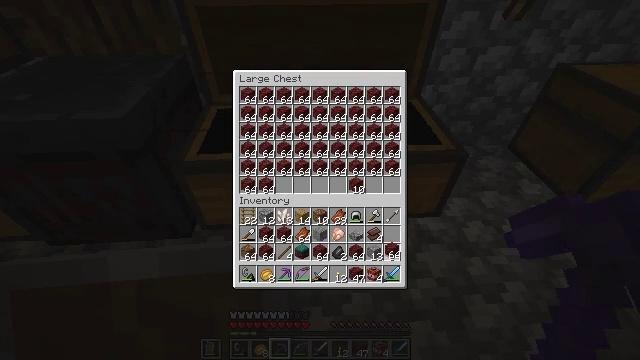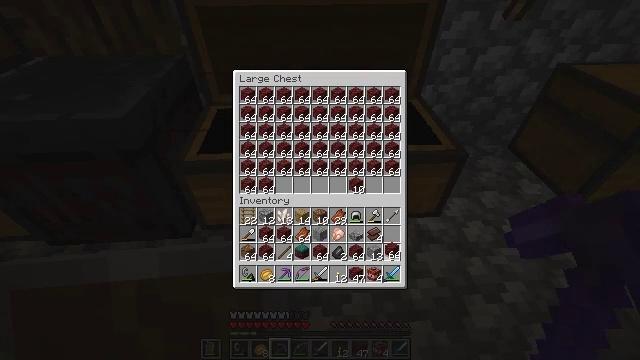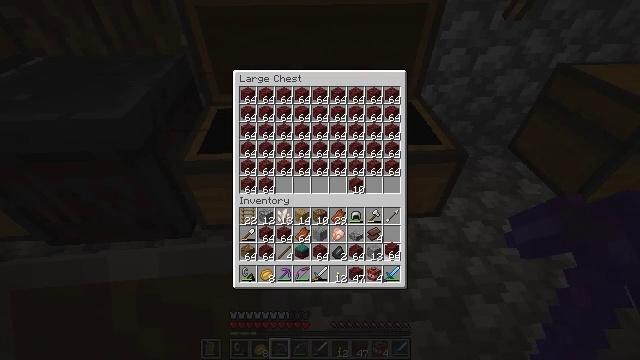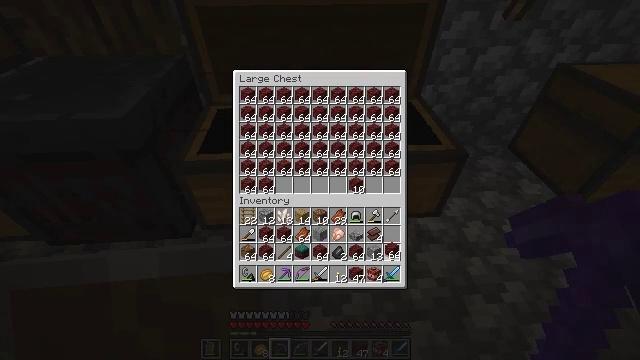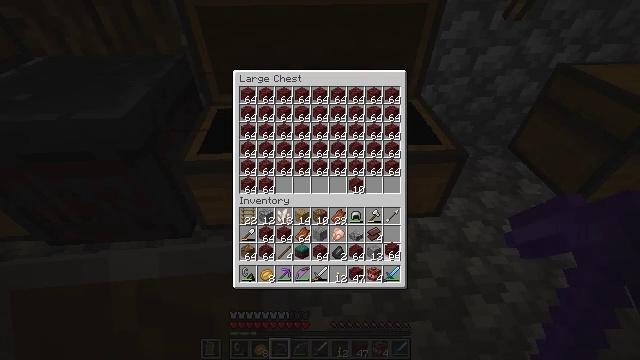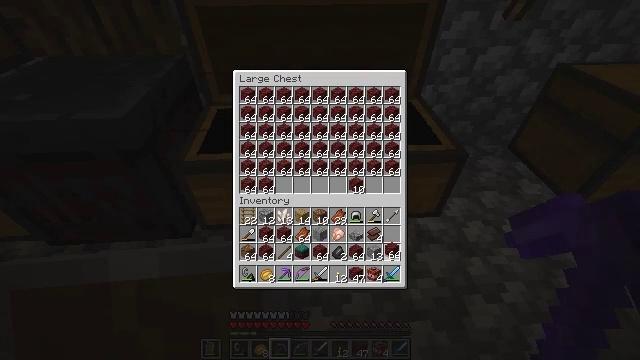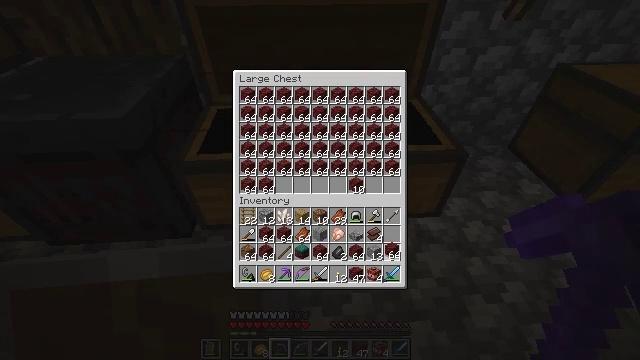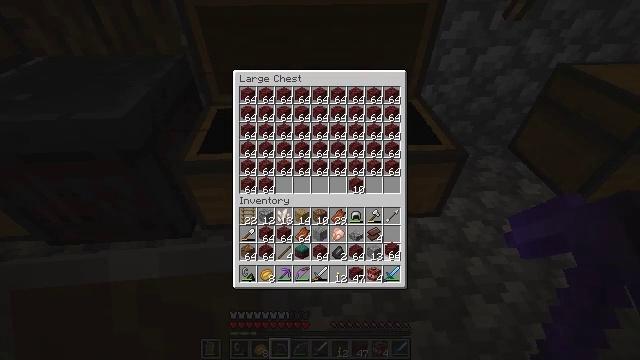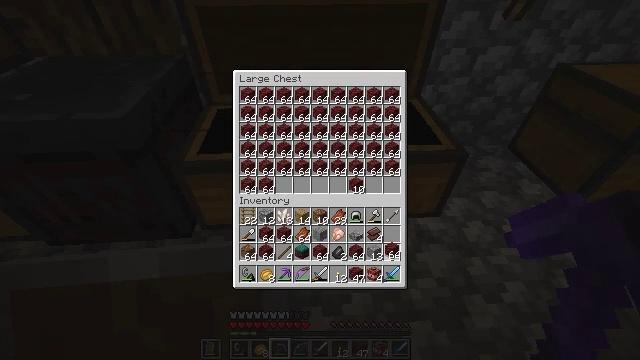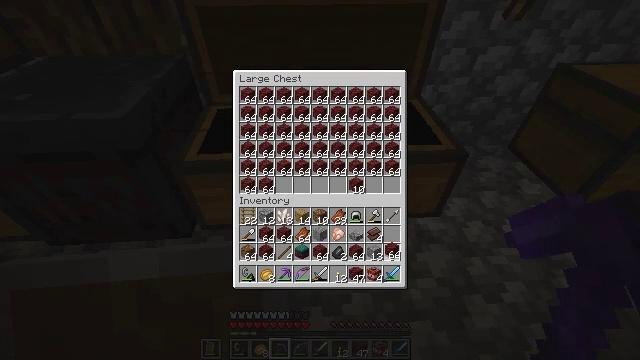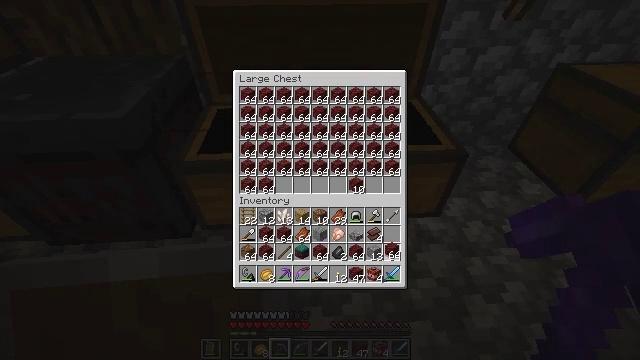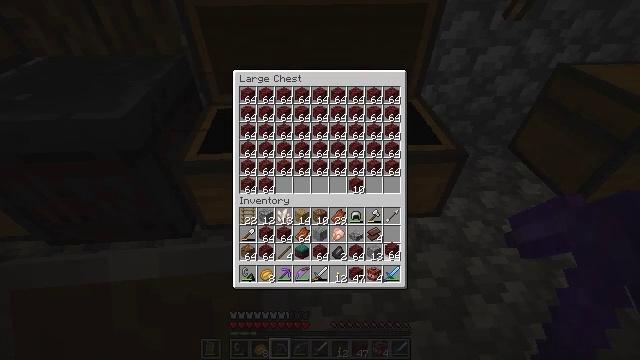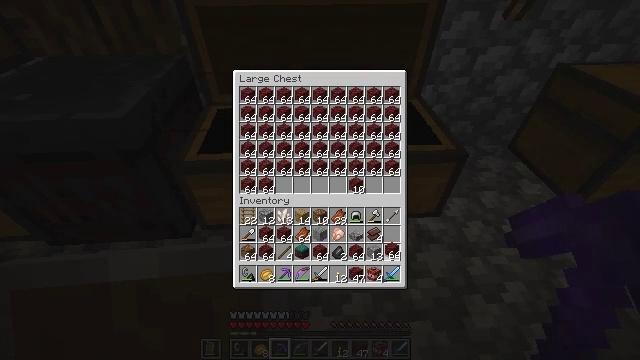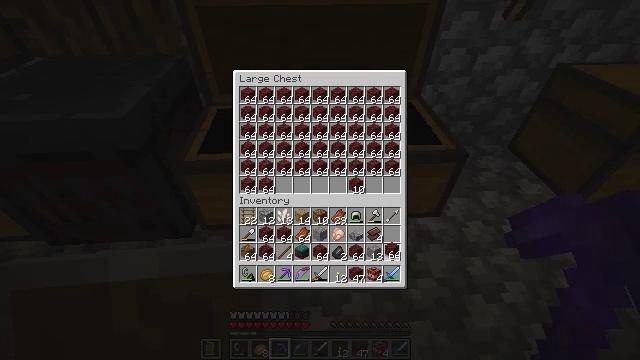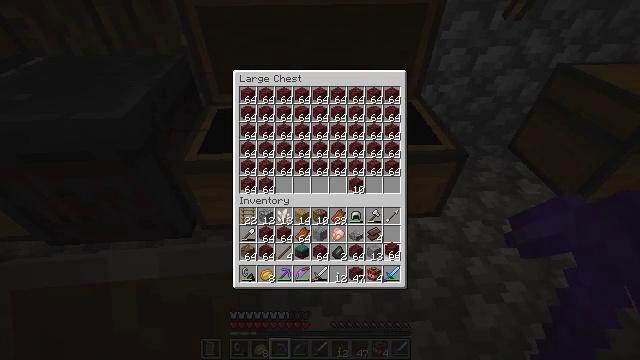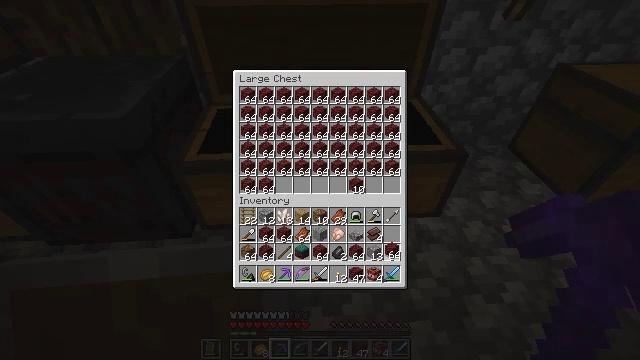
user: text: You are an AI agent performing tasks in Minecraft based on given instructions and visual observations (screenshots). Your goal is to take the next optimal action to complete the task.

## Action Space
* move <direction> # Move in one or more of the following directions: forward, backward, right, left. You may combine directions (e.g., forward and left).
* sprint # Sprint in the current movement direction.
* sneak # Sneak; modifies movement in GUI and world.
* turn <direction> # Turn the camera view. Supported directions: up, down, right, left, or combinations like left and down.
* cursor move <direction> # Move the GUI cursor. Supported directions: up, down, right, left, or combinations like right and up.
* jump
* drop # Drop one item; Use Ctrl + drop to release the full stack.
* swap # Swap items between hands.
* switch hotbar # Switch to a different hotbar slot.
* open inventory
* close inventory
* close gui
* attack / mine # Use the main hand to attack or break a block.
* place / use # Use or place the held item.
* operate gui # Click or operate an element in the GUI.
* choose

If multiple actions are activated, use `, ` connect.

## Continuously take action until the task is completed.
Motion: motion action
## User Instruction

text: Craft a netherite ingot from netherite scrap and gold ingots.
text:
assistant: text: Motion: no_op
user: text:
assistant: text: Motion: no_op
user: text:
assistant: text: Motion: no_op
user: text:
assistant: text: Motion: no_op
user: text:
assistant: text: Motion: no_op
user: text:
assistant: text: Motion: no_op
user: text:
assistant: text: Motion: no_op
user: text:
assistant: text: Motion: no_op
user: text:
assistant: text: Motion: sprint
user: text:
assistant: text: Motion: sprint
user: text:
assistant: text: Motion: sprint
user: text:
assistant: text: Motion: sprint
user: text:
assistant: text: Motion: sneak
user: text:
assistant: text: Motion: sprint
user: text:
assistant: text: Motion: sneak
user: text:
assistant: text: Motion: sneak
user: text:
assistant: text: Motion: sprint
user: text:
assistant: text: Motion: sneak
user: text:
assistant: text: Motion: sprint, attack / mine
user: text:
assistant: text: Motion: sprint, attack / mine
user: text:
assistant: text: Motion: sneak
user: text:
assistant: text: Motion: sneak, attack / mine
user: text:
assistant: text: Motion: sneak, attack / mine
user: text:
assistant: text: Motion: sneak, attack / mine
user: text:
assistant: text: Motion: sneak
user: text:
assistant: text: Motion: sneak
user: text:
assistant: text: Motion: sprint
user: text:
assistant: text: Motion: sneak
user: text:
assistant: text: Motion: sprint
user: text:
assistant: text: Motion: sprint